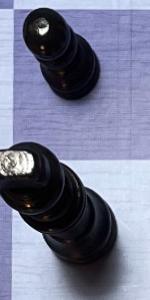
Label: King_Black